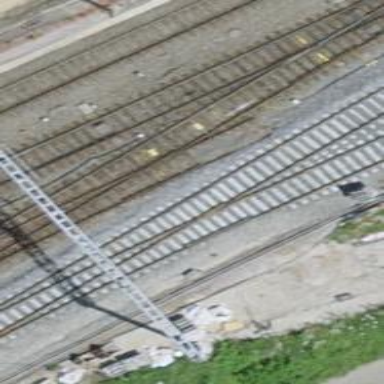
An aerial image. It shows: Single-track electrified railway yard with contact line electrification.